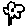
Label: flower